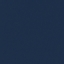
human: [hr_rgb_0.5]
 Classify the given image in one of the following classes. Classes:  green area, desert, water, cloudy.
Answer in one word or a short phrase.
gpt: water